Question: I'm new to laravel and still learning about this framework.
I already found some questions on stackoverflow but it still didn't work out for me.
My problem is:
I got this
'localhost/codehub/public/users/create'
and the route:
'''
Route::get('users/create',['uses' => 'UserController@create']);
'''
Inside the page there's some form like this:

so when I click create button it is supposed to route it into store function in the user controller
'''
Route::post('users',['uses' => 'UserController@store']);
public function store(Request $request)
{
return $request->all();
}
'''
so the problem is when I click that create button it always redirects me to localhost/users and because of that, I can't process my store function.
Any advice?
this is my form code:
'''
<form method="post" action="/users">
<input type="text" name="name">
<input type="email" name="email">
<input type="password" name="password">
<input type="submit" value="Create">
</form>
'''
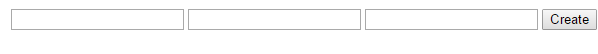
Answer: The problem may be because of relative path in form action.
You should always use named routes which allow the convenient way of generation of URLs or redirects for specific routes.
So you can change your route as:
'''
Route::post('users', 'UserController@store')->name('users.create');
'''
And in form you can write as:
'''
<form method="post" action="{{ route('users.create') }}">
'''